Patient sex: F
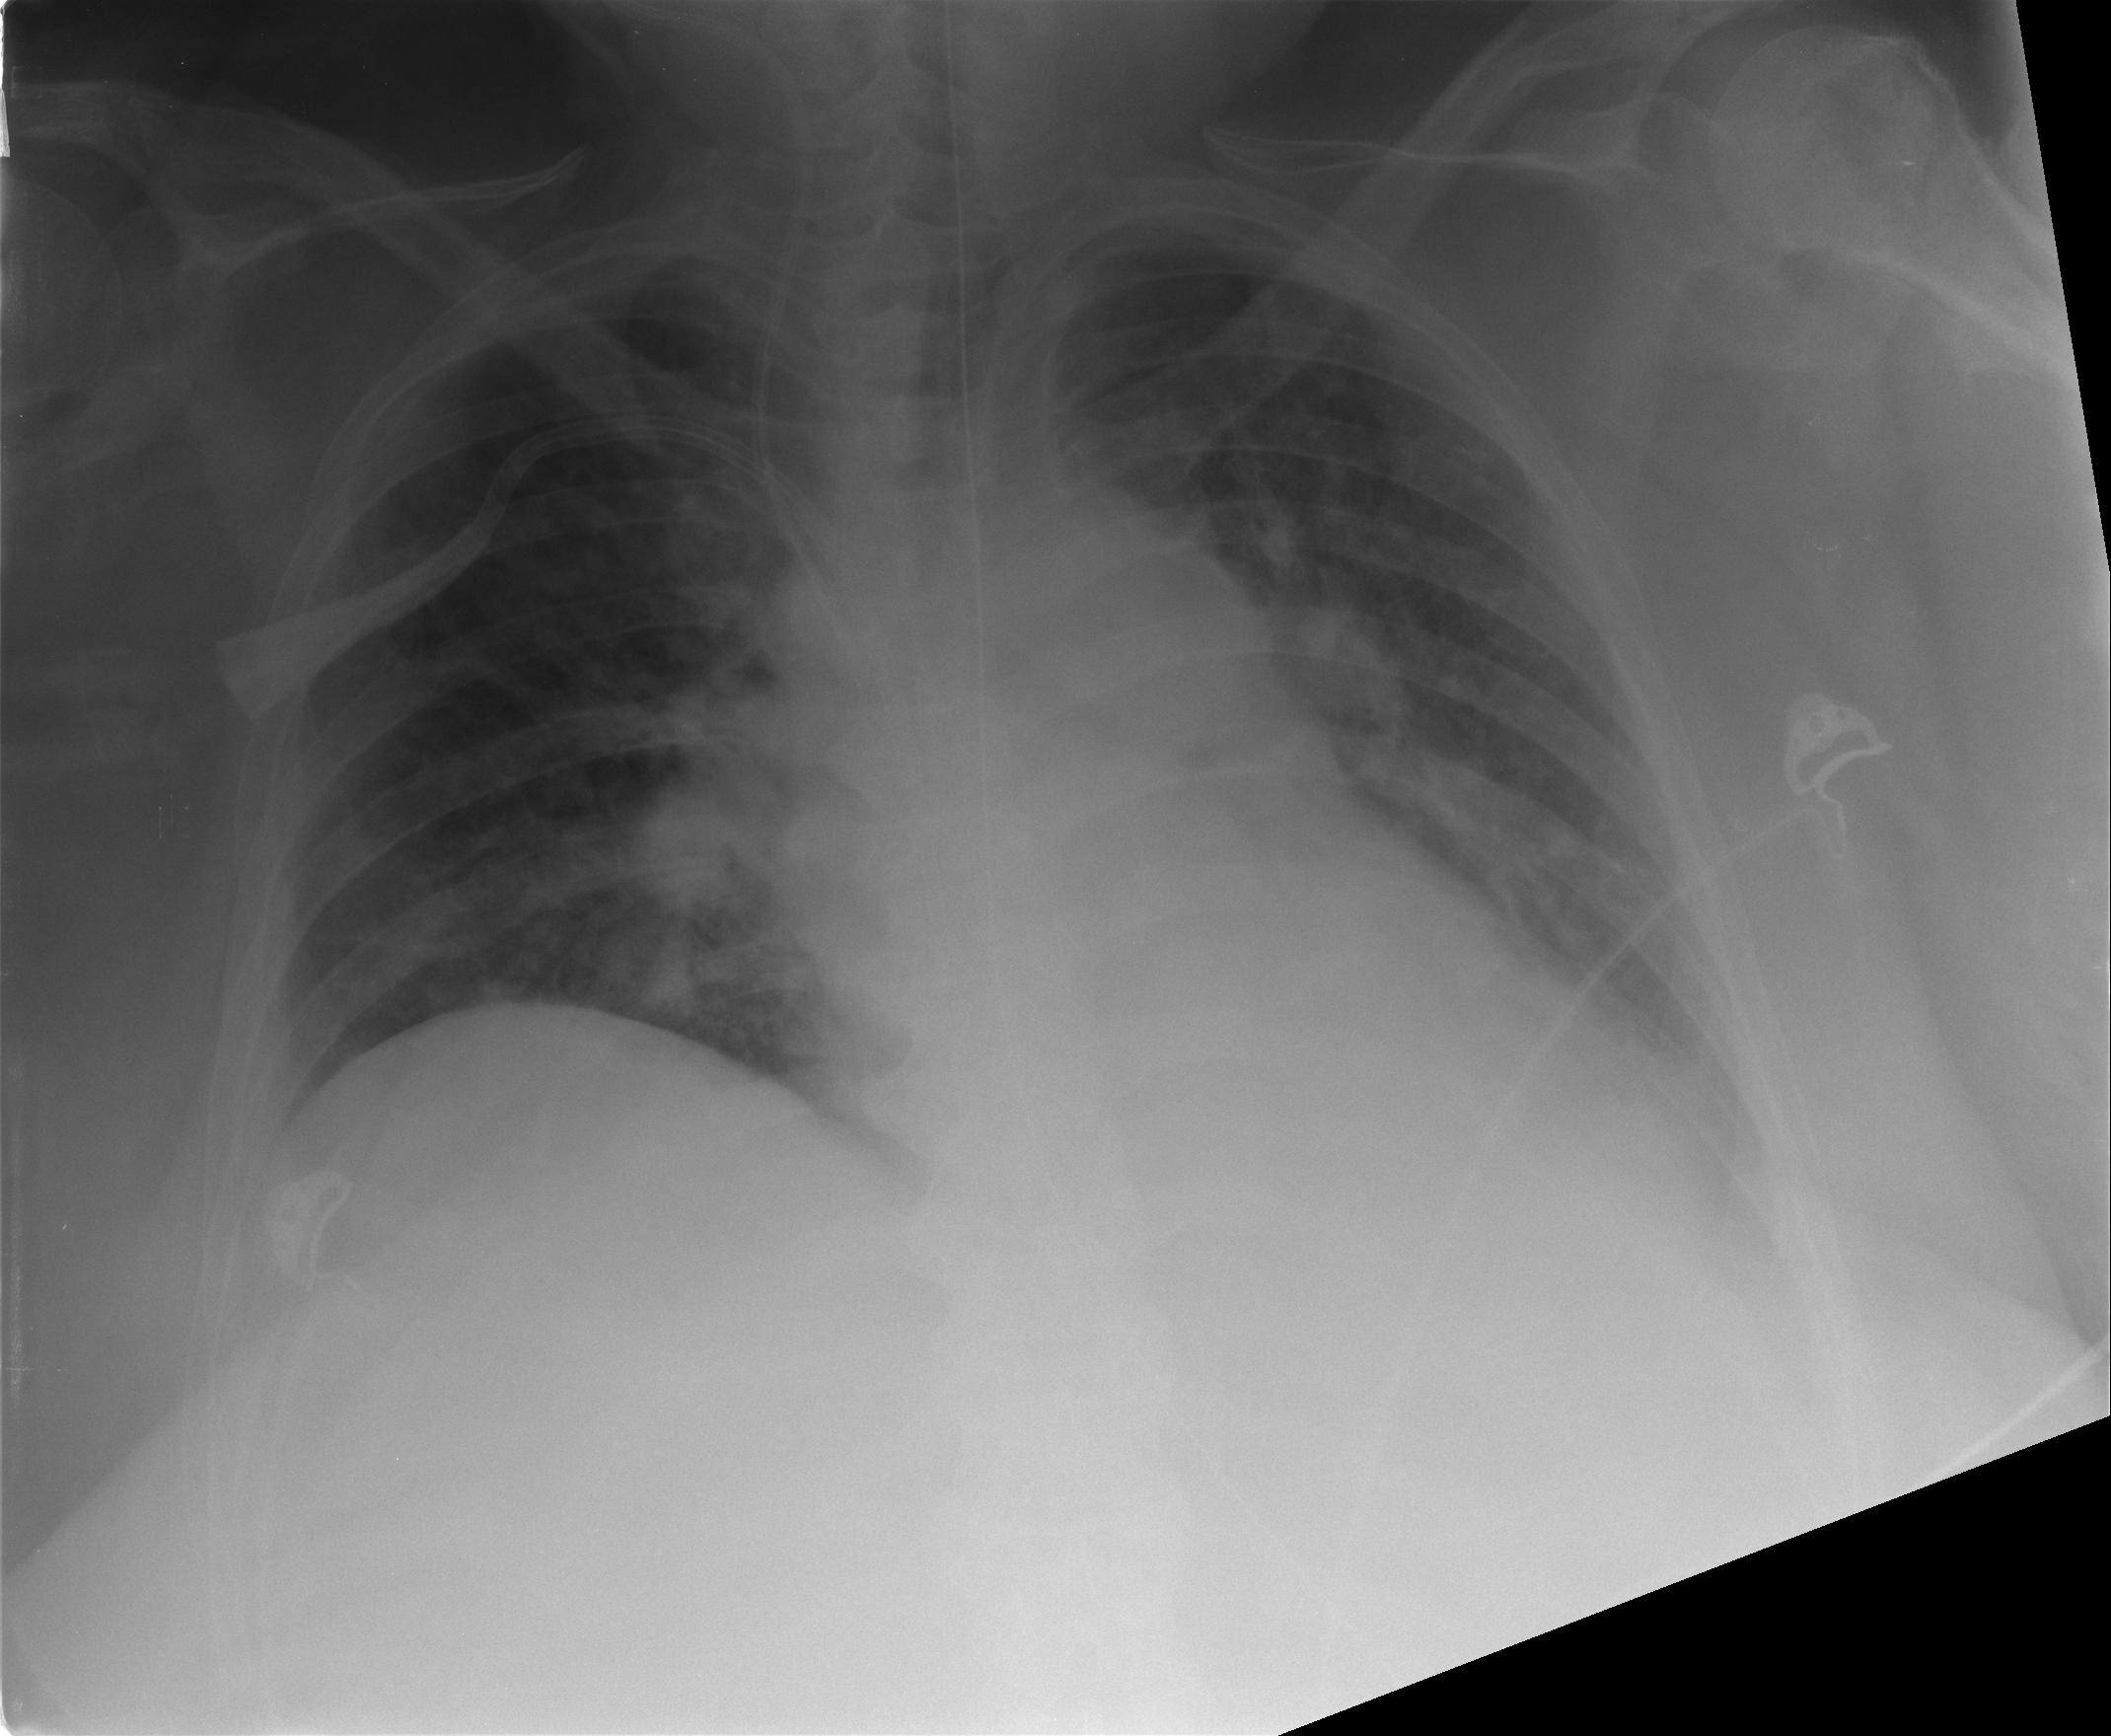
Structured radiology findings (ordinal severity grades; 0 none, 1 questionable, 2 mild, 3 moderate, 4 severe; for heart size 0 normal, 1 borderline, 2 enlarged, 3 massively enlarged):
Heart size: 2
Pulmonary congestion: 2
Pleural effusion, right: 0
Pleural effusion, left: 2
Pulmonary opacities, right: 2
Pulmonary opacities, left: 2
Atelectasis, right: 2
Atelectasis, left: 2